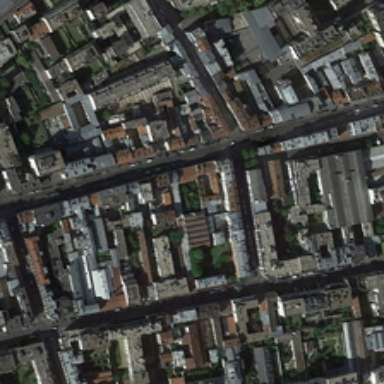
Many buildings and some green trees are in a residential area .